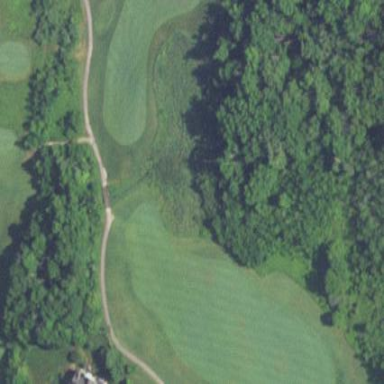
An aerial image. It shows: Picturesque scene of golf course with lateral water hazard.